Question: I need to change behavior of input fields in a really simple app:

Whenever i launch the application the first text field get the focus, but i don't want this behavior.
I tried checking "Refuses first responder" in IB. It works but with this option checked i can't move between input fields pressing "tab" button.
What can i do to avoid focus at startup and keep the ability to move with tab keyboard button ?
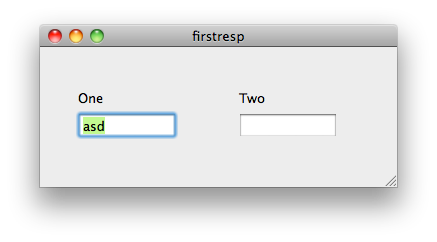
Answer: The (previously) accepted answer isn't reliable and doesn't work very well. The other answer with the hidden 'NSTextField' isn't very great either because now you have a new element in your Tab order.
The solution I've found works best so far is:
Make the 'NSTextField refusesFirstResponder' 'YES' on app launch.
Then, in 'viewDidAppear' for the controller, go ahead and set 'refusesFirstResponder' back to 'NO'.
Everything behaves perfect after launch, and I don't have a greedy 'NSTextField' stealing first responder on app startup.